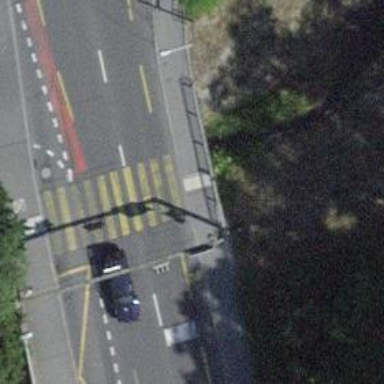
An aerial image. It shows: Sidewalk along the footway.